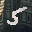
Label: 5